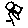
Label: flower